Field crop: tomato
Growth stage: 2
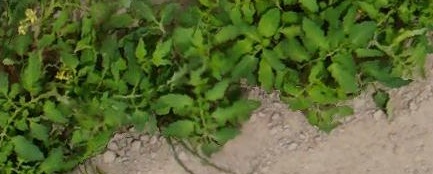
Species: tomato